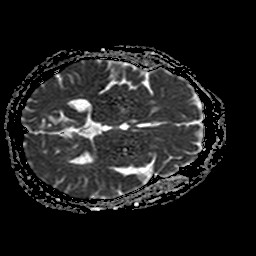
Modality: ADC
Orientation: axial
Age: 60
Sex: female
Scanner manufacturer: philips
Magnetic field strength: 1.5 T
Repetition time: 3.684 s
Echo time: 0.09411 s